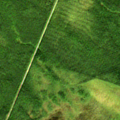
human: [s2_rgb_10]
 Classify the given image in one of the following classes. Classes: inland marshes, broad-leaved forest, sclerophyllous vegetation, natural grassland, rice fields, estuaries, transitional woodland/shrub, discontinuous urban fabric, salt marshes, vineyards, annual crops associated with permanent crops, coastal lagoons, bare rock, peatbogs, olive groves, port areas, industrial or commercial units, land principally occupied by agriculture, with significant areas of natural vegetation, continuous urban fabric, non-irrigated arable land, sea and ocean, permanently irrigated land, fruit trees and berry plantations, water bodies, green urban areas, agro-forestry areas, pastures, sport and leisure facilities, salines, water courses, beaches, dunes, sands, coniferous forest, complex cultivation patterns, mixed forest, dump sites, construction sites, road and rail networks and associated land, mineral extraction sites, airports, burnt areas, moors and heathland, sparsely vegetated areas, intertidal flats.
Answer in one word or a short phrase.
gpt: coniferous forest, mixed forest, transitional woodland/shrub, peatbogs